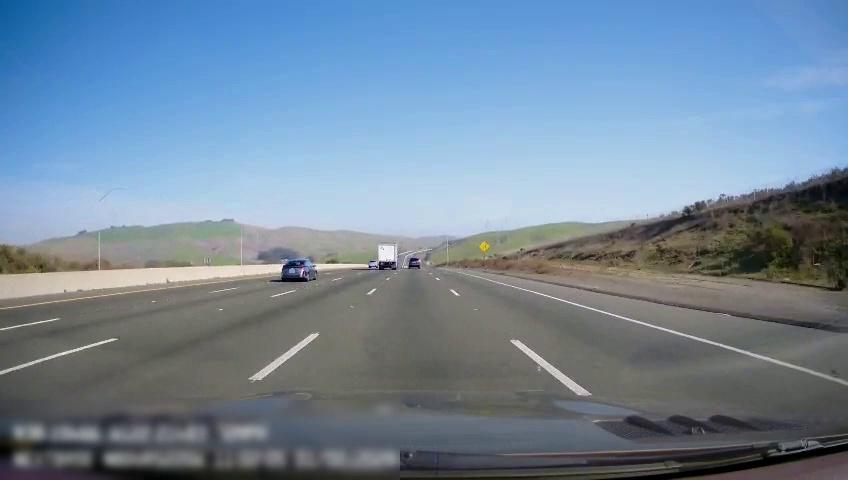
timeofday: Day
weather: Sunny
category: Drivable Space
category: Drivable Space
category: Vehicles | Car
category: Vehicles | Car
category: Vehicles | Truck
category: Vehicles | SUV
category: Lanes | Alternate Lane
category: Lanes | Alternate Lane
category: Lanes | Alternate Lane
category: Lanes | Current Lane
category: Lanes | Current Lane
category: Lanes | Alternate Lane
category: Traffic | Signs